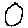
Label: circle